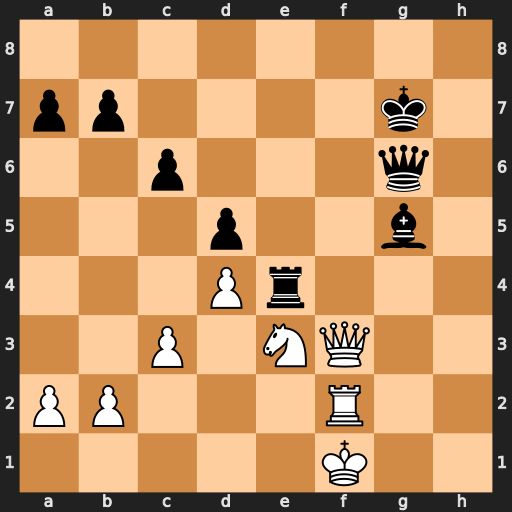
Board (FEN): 8/pp4k1/2p3q1/3p2b1/3Pr3/2P1NQ2/PP3R2/5K2
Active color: w
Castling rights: -
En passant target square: -
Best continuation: Qf8+ Kh7 Rf7+ Qxf7+ Qxf7+